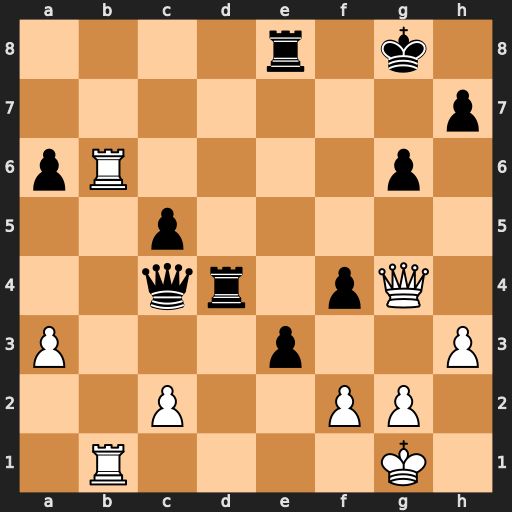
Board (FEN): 4r1k1/7p/pR4p1/2p5/2qr1pQ1/P3p2P/2P2PP1/1R4K1
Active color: w
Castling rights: -
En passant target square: -
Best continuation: Rxg6+ Kh8 Qf5 hxg6 Qf6+